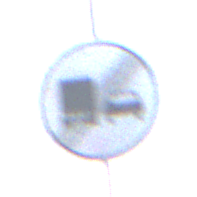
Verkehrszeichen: EndeUeberholverbotKraftfahrzeuge
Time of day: SunriseSunset
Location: Outdoor (Nature)
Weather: PartlyCloudy
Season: NotSpecified
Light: Natural